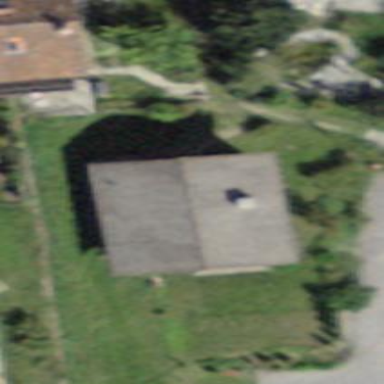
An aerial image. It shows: Simple and straightforward house.